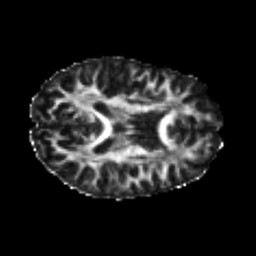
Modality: FA
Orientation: axial
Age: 26
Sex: female
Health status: healthy
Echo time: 0.074 s